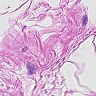
Metastatic tissue present: no